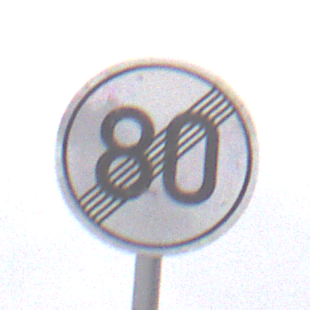
Verkehrszeichen: EndeGeschwindigkeit80
Umgebung: Outdoor, RoadRail
Tageszeit: Midday
Wetter: Overcast
Licht: Natural
Jahreszeit: NotSpecified
Kontrast: LowContrast